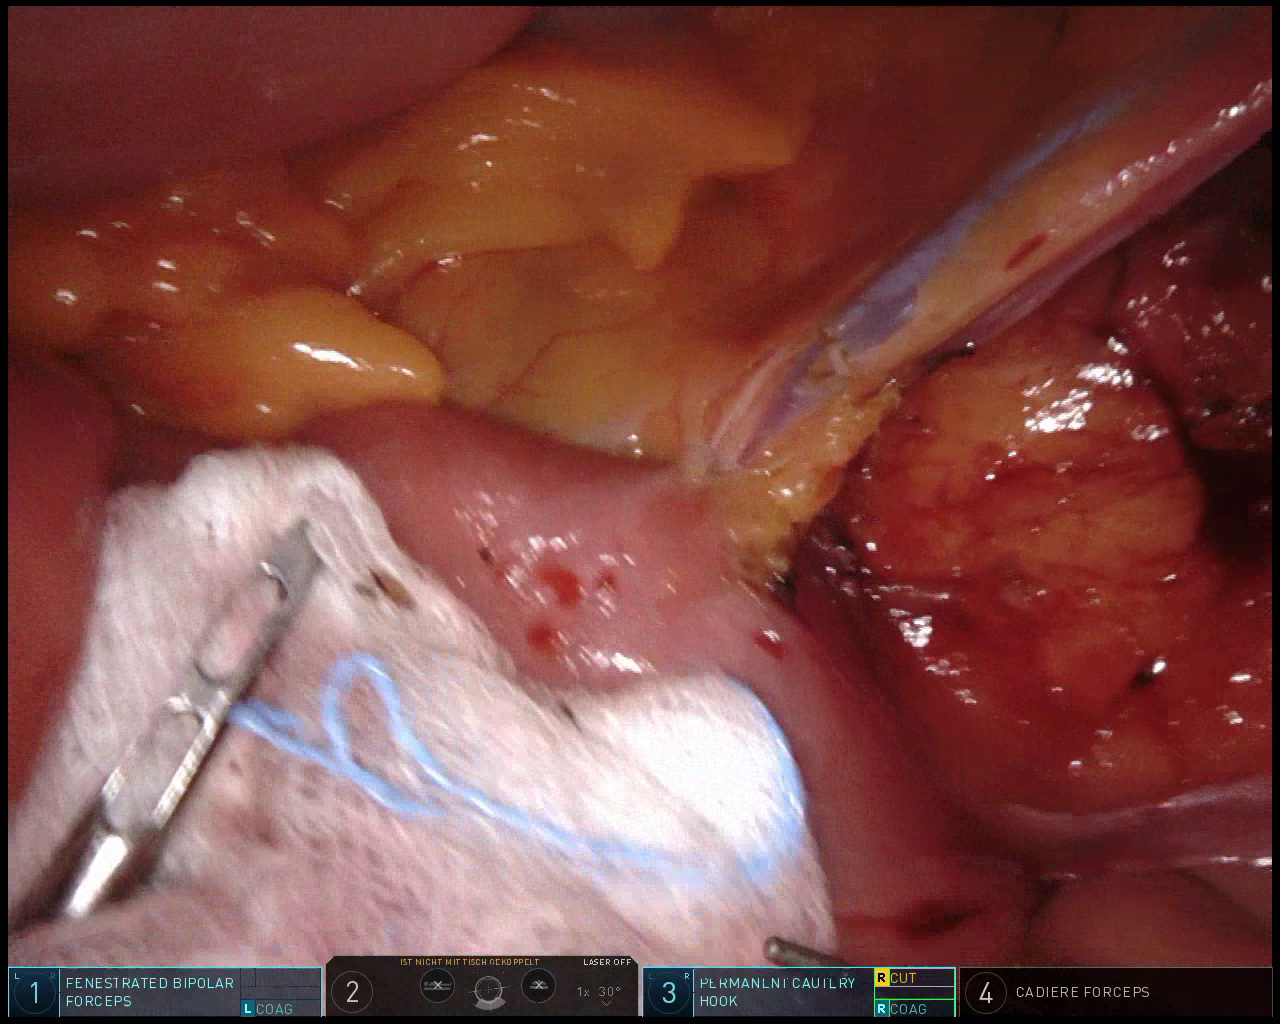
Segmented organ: intestinal_veins
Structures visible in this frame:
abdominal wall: no
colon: yes
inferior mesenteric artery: no
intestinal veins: yes
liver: no
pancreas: no
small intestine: yes
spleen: no
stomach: no
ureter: no
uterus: no
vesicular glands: no